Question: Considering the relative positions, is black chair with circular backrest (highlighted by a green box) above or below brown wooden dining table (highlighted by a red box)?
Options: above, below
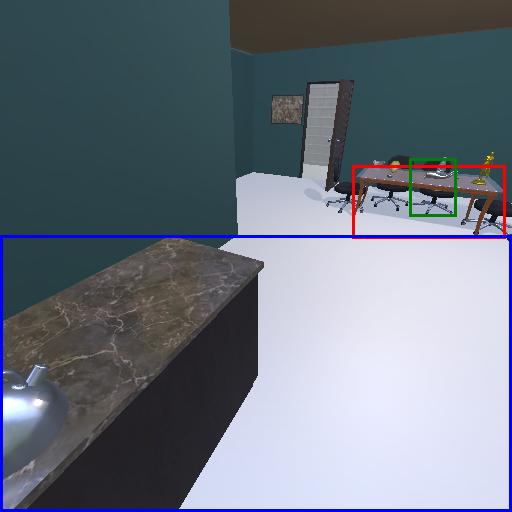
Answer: above